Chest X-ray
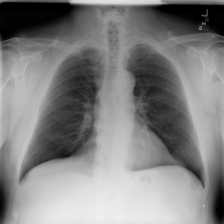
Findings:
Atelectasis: negative
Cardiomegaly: negative
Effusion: negative
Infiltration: negative
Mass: negative
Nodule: negative
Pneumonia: negative
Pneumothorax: negative
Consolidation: negative
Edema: negative
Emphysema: negative
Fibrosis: negative
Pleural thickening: negative
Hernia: negative